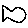
Label: fish